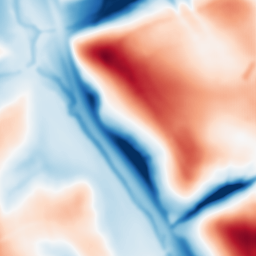
Category: multiscale
Decomposition family: dog_multiscale
Decomposition parameters: sigma_ratio: 2
n_scales: 4
base_sigma: 2
Upsampling method: fft_zeropad
Upsampling parameters: scale: 2
Upsampling scale: 2